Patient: sex M, age 61
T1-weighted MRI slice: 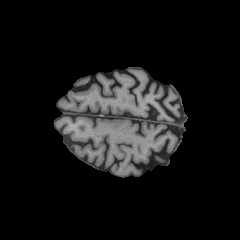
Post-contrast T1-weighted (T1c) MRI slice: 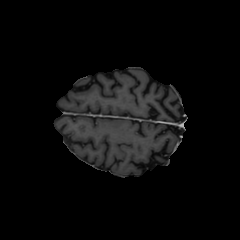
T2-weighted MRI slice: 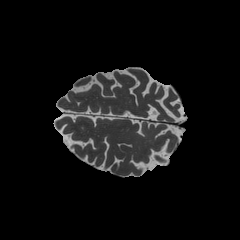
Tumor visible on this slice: no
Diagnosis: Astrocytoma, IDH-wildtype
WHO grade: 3